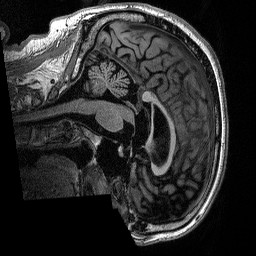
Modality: T1w
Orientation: sagittal
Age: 58
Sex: male
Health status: healthy
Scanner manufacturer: siemens
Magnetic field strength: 1.5 T
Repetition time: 2.73 s
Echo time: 0.00357 s